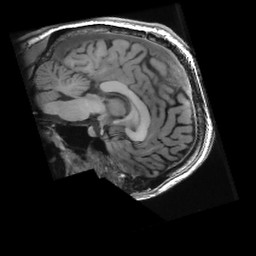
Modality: T1w
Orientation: sagittal
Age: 29
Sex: male
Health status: healthy
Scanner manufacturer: ge
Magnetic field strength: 3 T
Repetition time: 0.008372 s
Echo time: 0.003092 s